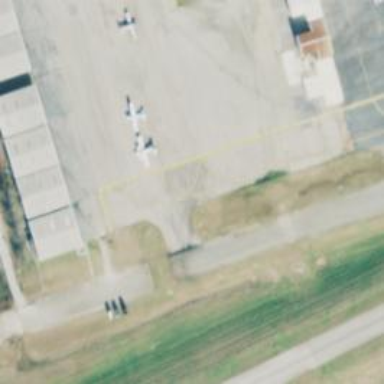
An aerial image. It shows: Image of taxiway at airport.